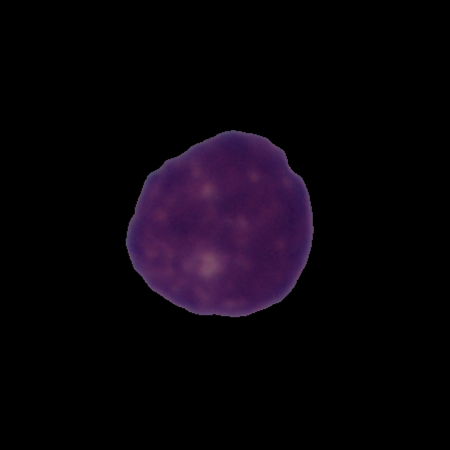
Label: healthy